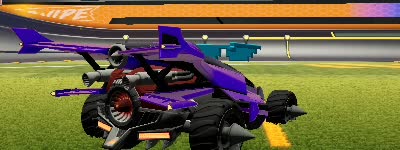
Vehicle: aftershock